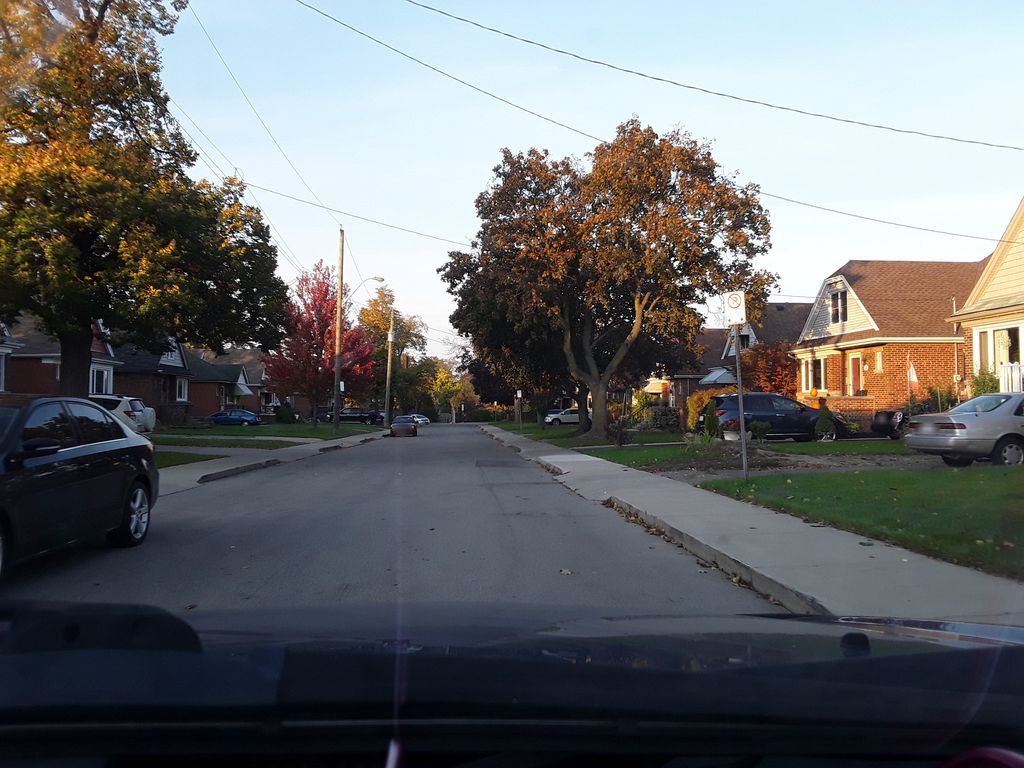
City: hamilton